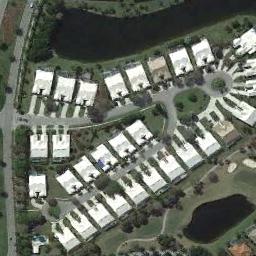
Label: dense_residential